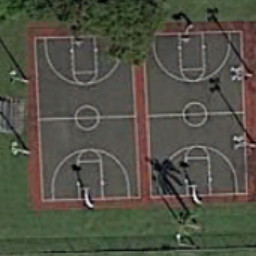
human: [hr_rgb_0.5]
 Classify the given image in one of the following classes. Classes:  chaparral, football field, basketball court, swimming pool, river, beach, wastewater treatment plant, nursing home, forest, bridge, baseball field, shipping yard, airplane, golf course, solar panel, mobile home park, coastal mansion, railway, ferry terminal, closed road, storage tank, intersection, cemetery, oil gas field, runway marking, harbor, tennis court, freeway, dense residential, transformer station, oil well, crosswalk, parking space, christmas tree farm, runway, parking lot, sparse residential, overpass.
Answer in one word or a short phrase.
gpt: basketball court